Question: i am trying to create a ribbon where triangle div should be placed below its
Cart
parent div
'''
<div class="rectangle">
<ul class="dropdown-menu font_Size_12" role="menu" aria-labelledby="menu1" style="min-width: 100px; z-index: 0">
<li role="presentation">
<a role="menuitem" tabindex="-1" href="#">Sign in </a>
</li>
<li role="presentation">
<a rolw="menuitem" tabindex="-1" href="#">View Cart</a>
</li>
</ul>
<!-- Ribbon side-fold (left and right) -->
<div class="triangle-l triangle-left-pos"></div>
<div class="triangle-r triangle-right-pos"></div>
</div>
'''
and <URL>
so my problem is the , child div is not getting placed under the parent div, in the fiddle, the div is placed above, though i have given the z-index lesser than the parent div.
Edit :- Adding image, where the child div should be placed

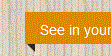
Answer: > Stacking contexts are treated atomically as a single unit in the parent stacking context.
The parent element '.rectangle' has created a stacking context, so the children elements' 'z-index' were resolved within '.rectangle', thus they cannot be placed under their parent.
If you move the 'z-index' property of '.rectangle' element, and apply negative 'z-index' value to the children then they can be placed as you wished. Because in this case, both the parent element and children elements are belonging to a same stacking context(#root in your demo), and negative 'z-index' order let children stay lower than parent in the Z axis.
But remember, if you apply a CSS3 transform, or make an opacity transition of the parent element, a new stacking context will be created and it will be rendered same as what you get in your demo.
Ref: <URL>